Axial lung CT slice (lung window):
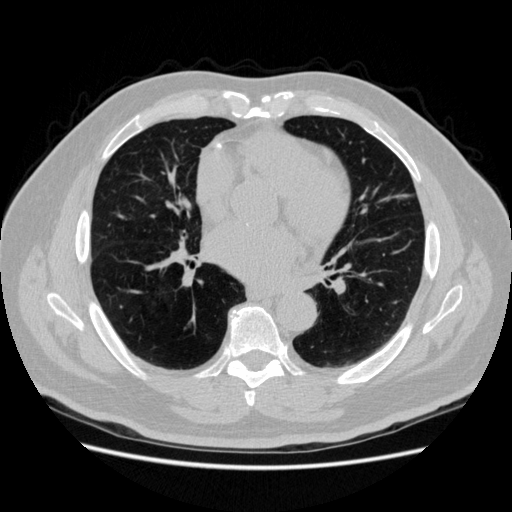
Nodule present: no